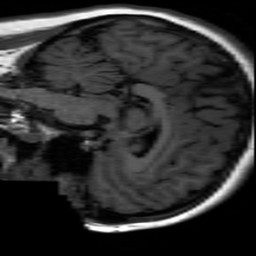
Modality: inplaneT1
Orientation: sagittal
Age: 18
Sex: female
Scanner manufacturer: ge
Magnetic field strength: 3 T
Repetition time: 2.499 s
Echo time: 0.02513 s